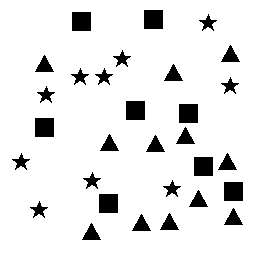
Squares: 8
Triangles: 12
Stars: 10
Total shapes: 30